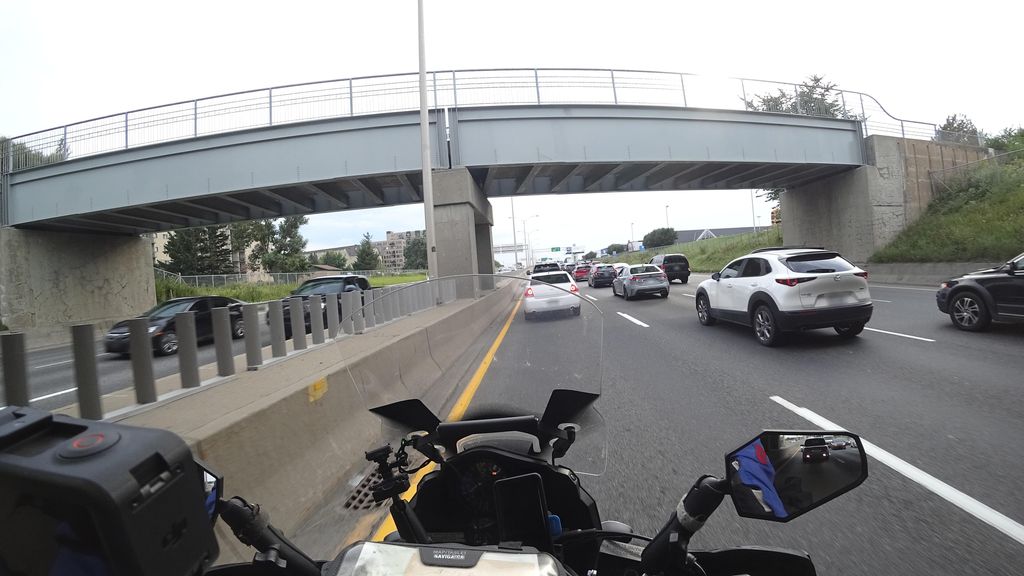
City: quebec_city